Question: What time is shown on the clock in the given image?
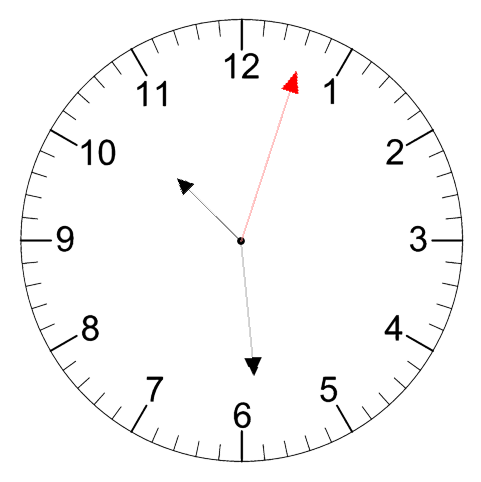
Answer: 10:29:03